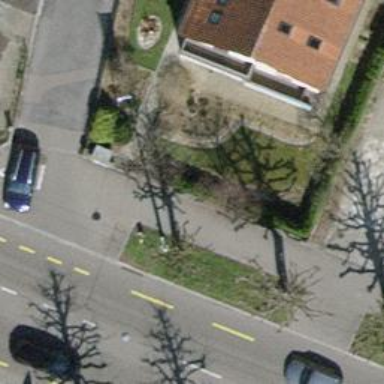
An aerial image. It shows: Avenue of trees.